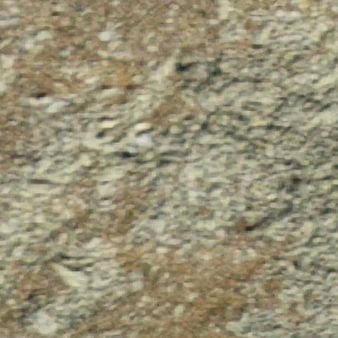
Label: other